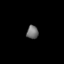
Tissue: lung
Cell type: T cells
Senescence score: 0.1715
Nuclear area (px): 151
Mean DAPI intensity: 113.841